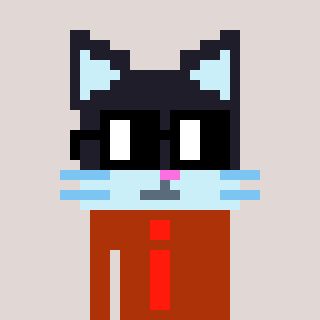
a pixel art character with square black glasses, a cat-shaped head and a hotbrown-colored body on a warm background